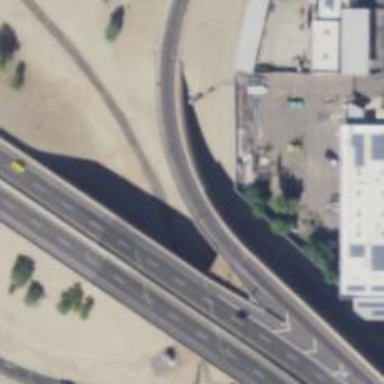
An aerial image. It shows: Bridge with asphalt surface. It is part of the trunk link highway.